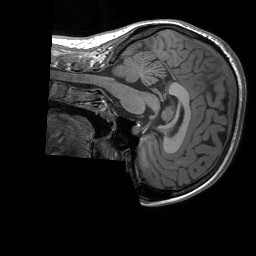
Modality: T1w
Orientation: sagittal
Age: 23
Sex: female
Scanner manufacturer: siemens
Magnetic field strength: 3 T
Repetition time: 1.9 s
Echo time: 0.00227 s